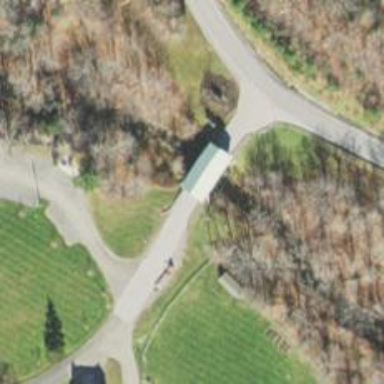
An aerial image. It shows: Covered bridge on residential road.